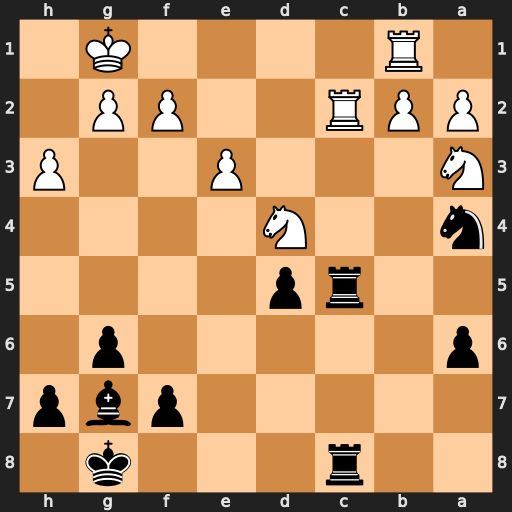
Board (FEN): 2r3k1/5pbp/p5p1/2rp4/n2N4/N3P2P/PPR2PP1/1R4K1
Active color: b
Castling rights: -
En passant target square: -
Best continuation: Bxd4 Rxc5 Bxc5